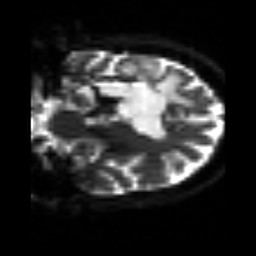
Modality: sbref
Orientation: coronal
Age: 31
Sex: female
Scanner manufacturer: siemens
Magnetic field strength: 3 T
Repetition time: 3.2 s
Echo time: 0.081 s